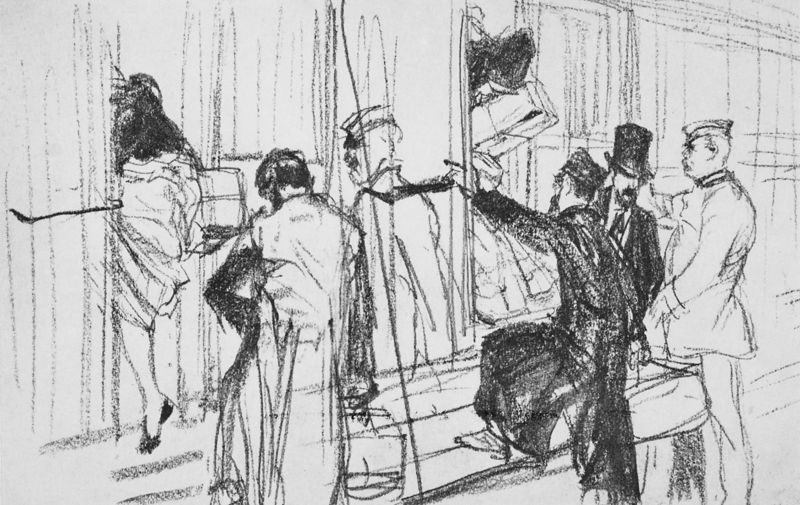
Titel: Einsteigende
Künstler: Adolph Menzel
Institution: Berlin, Staatliche Museen - Preußischer Kulturbesitz
Schlagwörter: mann, menschen, bewegung, frau, hut, schwarz, skizze, weiss, zeichnung, mensch, mantel, personen, bein, gepäck, zug, kohle, kontur, bahnhof, verwischt, passagier, passagiere, reisen, schaffner, paket, abteil, einsteigen, einstieg, zustieg, schafnner